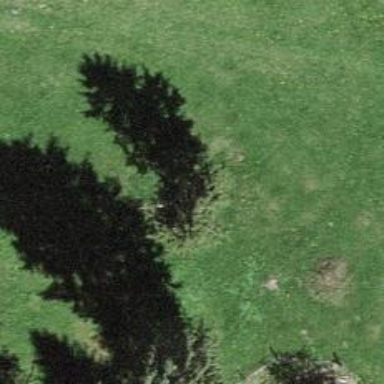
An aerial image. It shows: Beautiful tree in nature.